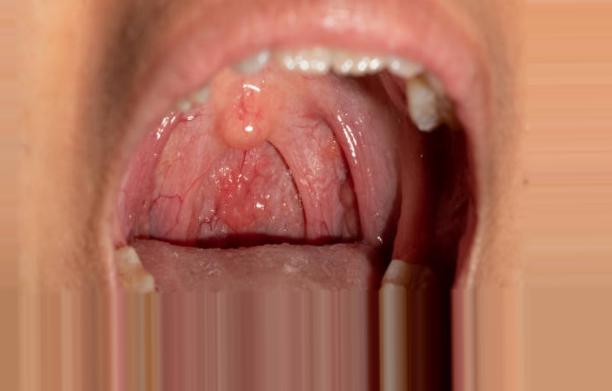
Condition: Mouth Ulcer